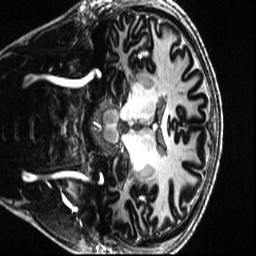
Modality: T1w
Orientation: coronal
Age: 29
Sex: female
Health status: healthy
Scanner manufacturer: siemens
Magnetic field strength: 7 T
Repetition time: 4.3 s
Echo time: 0.00227 s